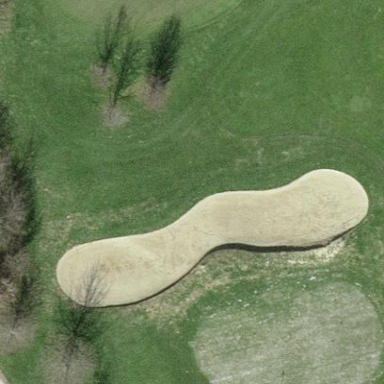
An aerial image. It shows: Golf bunker filled with natural sand.